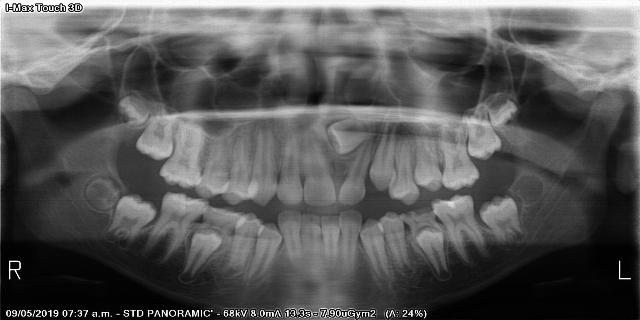
adult